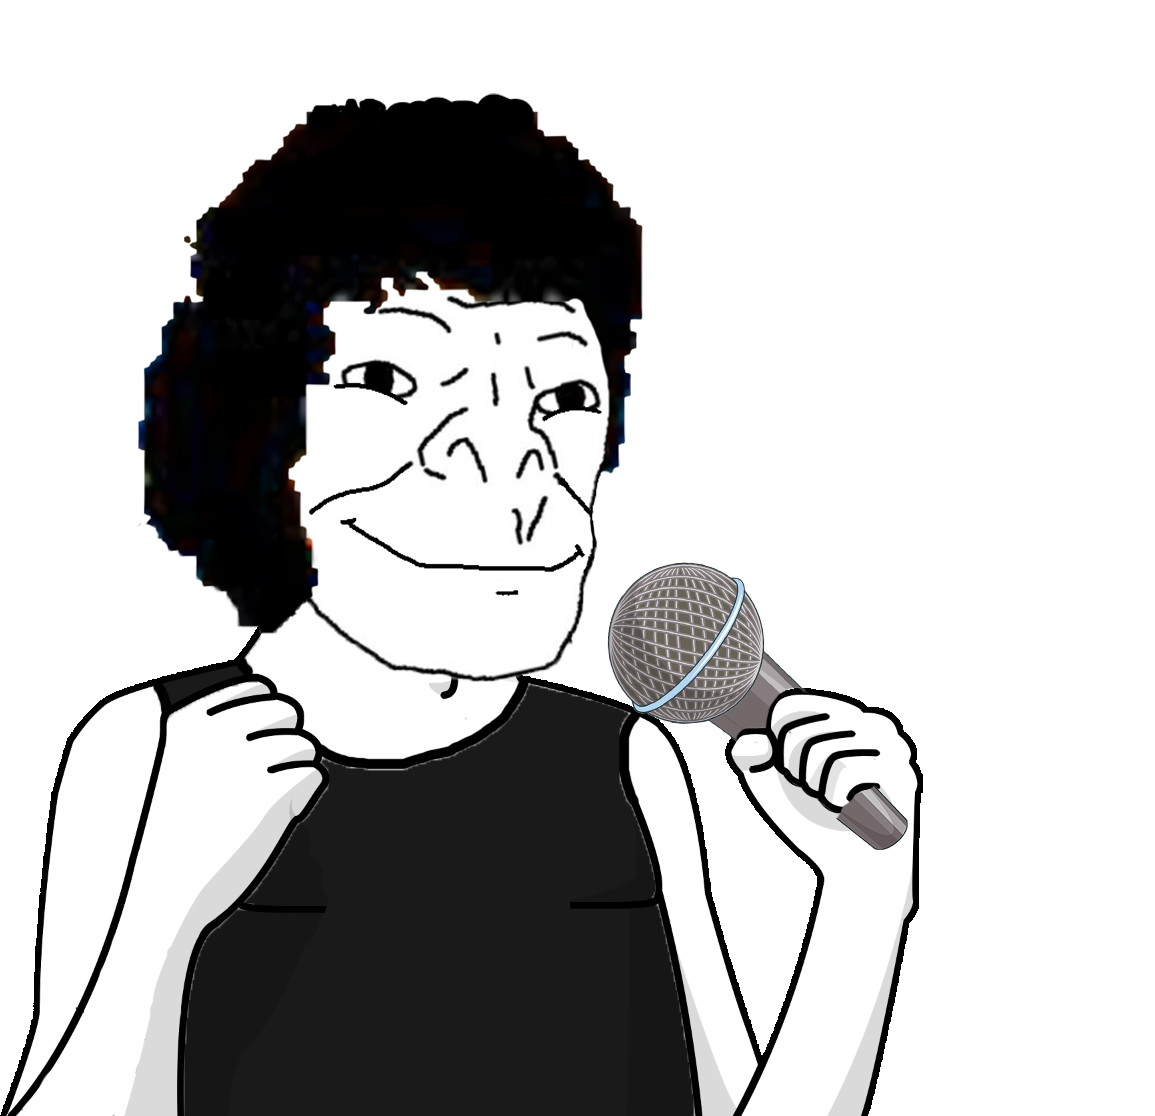
Label: 5_Craig